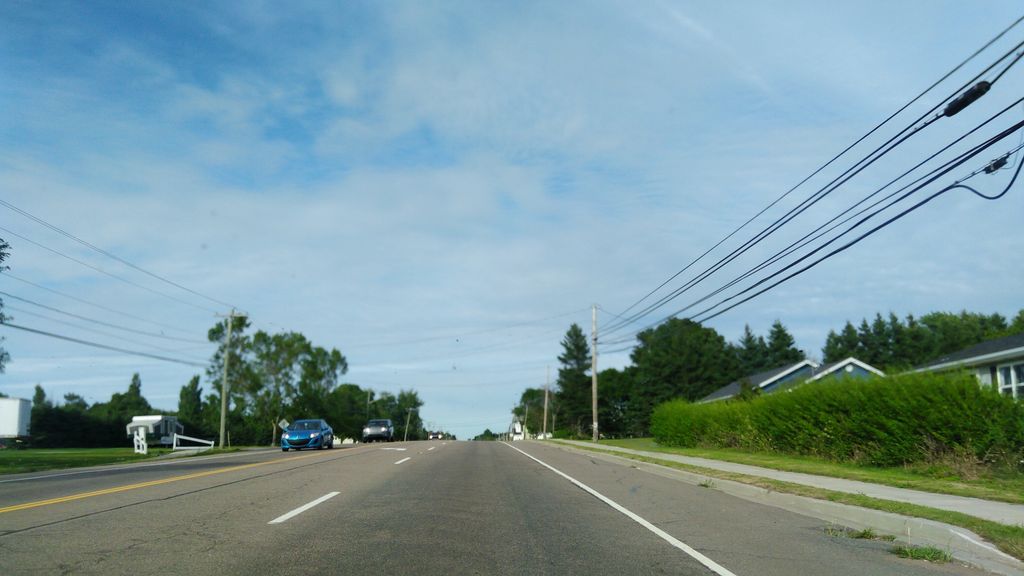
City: charlottetown